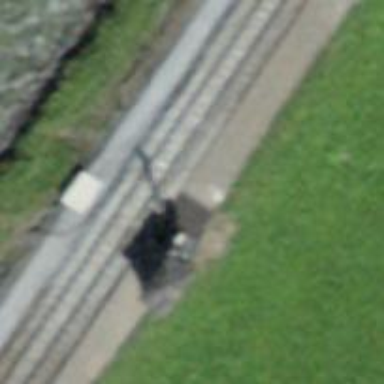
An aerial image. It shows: Railway signal.